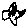
Label: bird